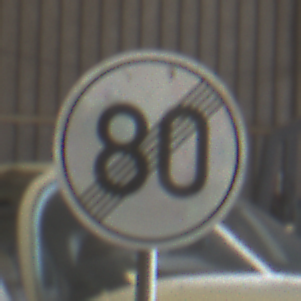
Verkehrszeichen: EndeGeschwindigkeit80
Umgebung: Indoor, Urban
Tageszeit: Midday
Wetter: NotSpecified
Licht: Natural
Jahreszeit: NotSpecified
Kontrast: MediumContrast